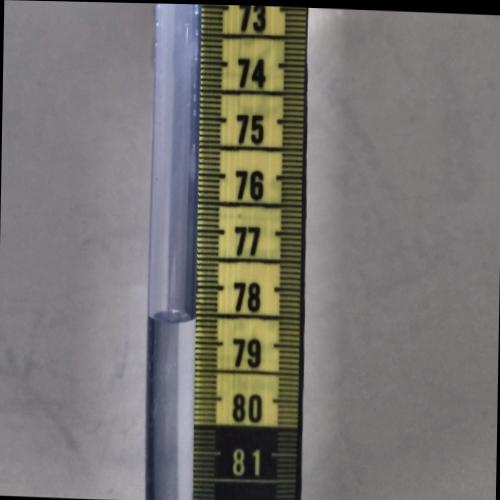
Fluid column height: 78.6 cm